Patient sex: F
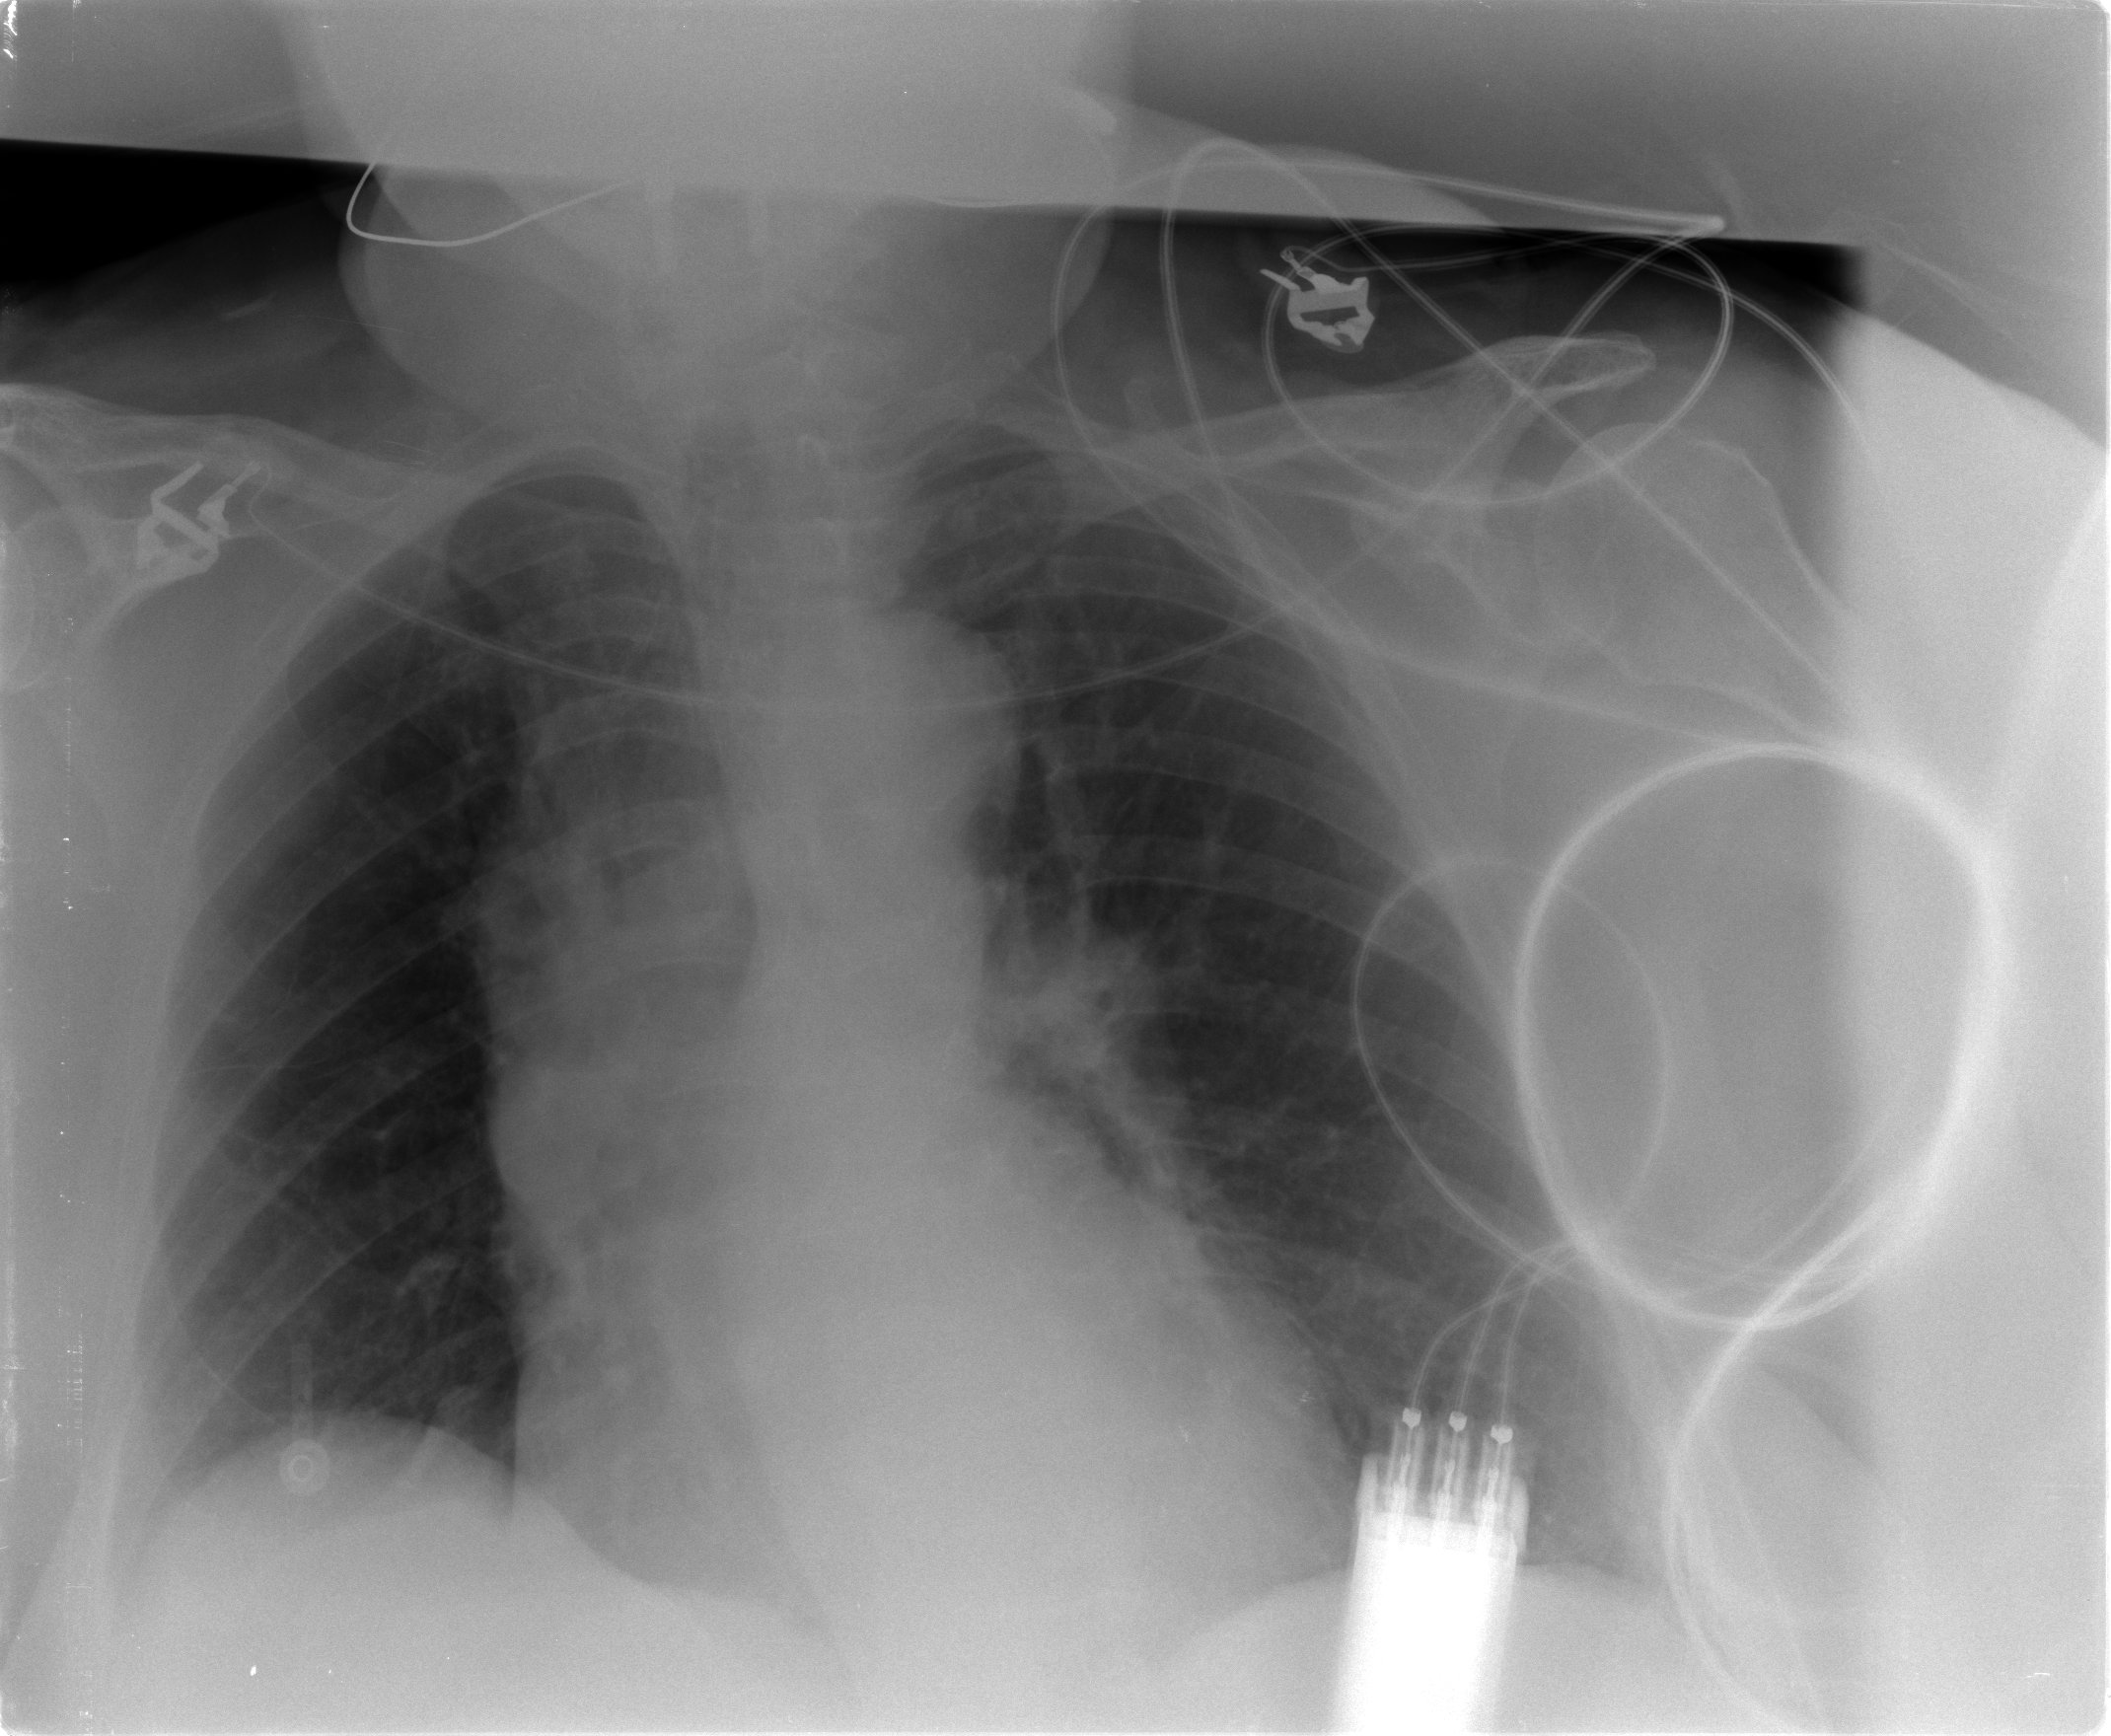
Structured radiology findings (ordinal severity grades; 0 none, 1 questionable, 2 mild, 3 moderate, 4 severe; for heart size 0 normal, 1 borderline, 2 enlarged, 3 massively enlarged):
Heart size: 0
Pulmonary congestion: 2
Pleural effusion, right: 0
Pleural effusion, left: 0
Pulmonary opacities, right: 0
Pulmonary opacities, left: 0
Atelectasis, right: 0
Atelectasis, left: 0